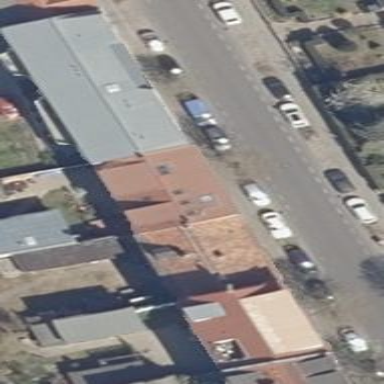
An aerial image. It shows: Image showing building with apartments.